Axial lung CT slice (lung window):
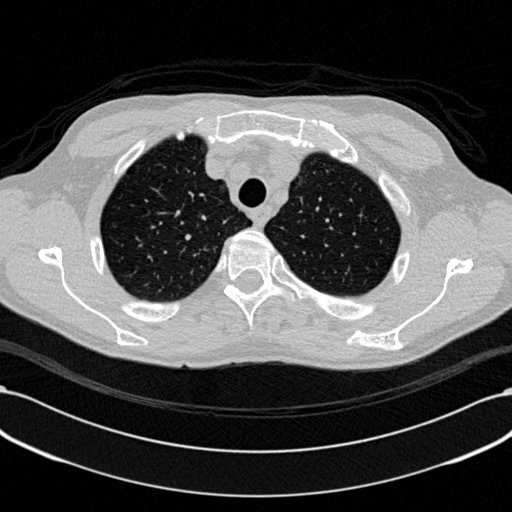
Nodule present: no